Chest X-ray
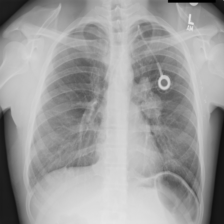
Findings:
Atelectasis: negative
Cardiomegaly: negative
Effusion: negative
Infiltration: negative
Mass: positive
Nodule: negative
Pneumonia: negative
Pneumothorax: negative
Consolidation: negative
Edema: negative
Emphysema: negative
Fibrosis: negative
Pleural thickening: negative
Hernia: negative